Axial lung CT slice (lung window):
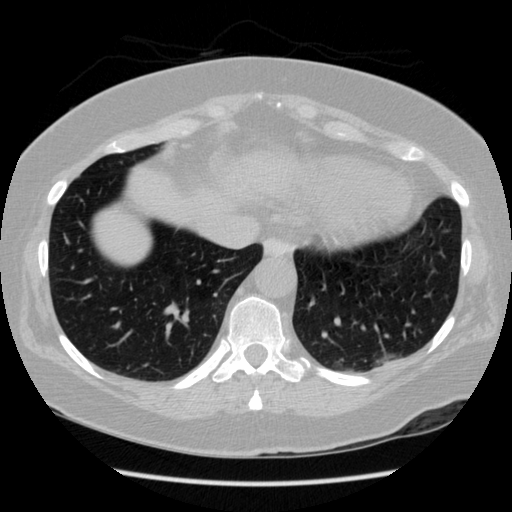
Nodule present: yes
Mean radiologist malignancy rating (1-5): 1